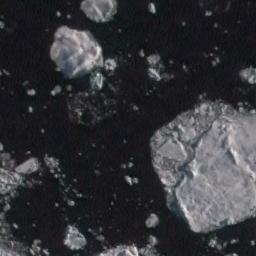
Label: sea_ice